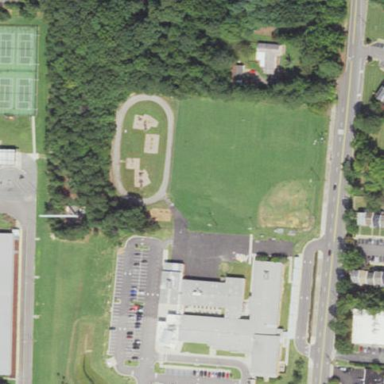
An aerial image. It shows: School.